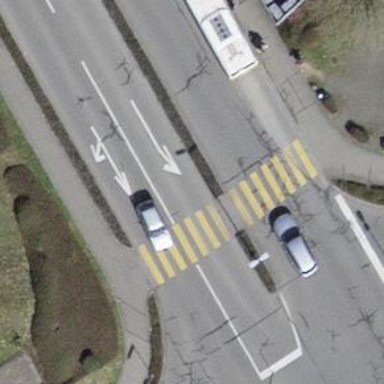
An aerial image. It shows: Uncontrolled crossing with yellow zebra marking and island in the middle.